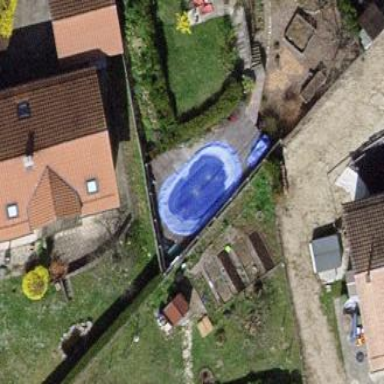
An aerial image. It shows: Swimming pool located in leisure land.